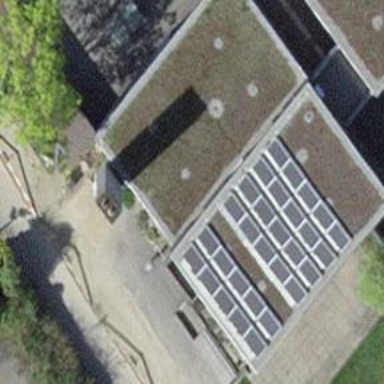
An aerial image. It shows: Detached building with flat roof.